Question: I am developping a windows phone 8.1 sdk
and i can run my demo.
but,yesterday,
code details below:
'''
var swapChainPanel = new SwapChainPanel();
Children.Add(swapChainPanel);
var res = new CXMapResource("", "");
cxEngine = new CXMapEngine(res);
'''
Type is a windows runtime component type written by c++
and it is I load in my code
I set a break point before this line,it goes here,and then continue,then crash,
output:
'''
A first chance exception of type 'System.TypeLoadException' occurred in Com.AMap.winmd
A first chance exception of type 'System.Exception' occurred in WP8.1Demo.ni.EXE
'''

'''
System.TypeLoadException was unhandled by user code
HResult=-<PHONE>
Message=Requested Windows Runtime type 'WinRTDXMapLib.CXMapResource' is not registered.
Source=mscorlib
TypeName=WinRTDXMapLib.CXMapResource
StackTrace:
at System.StubHelpers.StubHelpers.GetWinRTFactoryObject(IntPtr pCPCMD)
at WinRTDXMapLib.CXMapResource..ctor(String EngineResourcePath, String ShaderResourcePath)
at Com.AMap.Maps.Core.AmapSharpEngine..ctor()
at Com.AMap.Api.Maps.AMapControl..ctor()
at WP8._1Demo.MainPage..ctor()
at WP8._1Demo.WP8_1Demo_XamlTypeInfo.XamlTypeInfoProvider.Activate_0_MainPage()
at WP8._1Demo.WP8_1Demo_XamlTypeInfo.XamlUserType.ActivateInstance()
InnerException: System.Runtime.InteropServices.COMException
HResult=-<PHONE>
Message=Class not registered (Exception from HRESULT: 0x80040154 (REGDB_E_CLASSNOTREG))
ErrorCode=-<PHONE>
InnerException:
'''
I let my college ,and it works
please tell me what might result in this problem,give me some advice,Thanks!!
---
> It works now!
<URL>
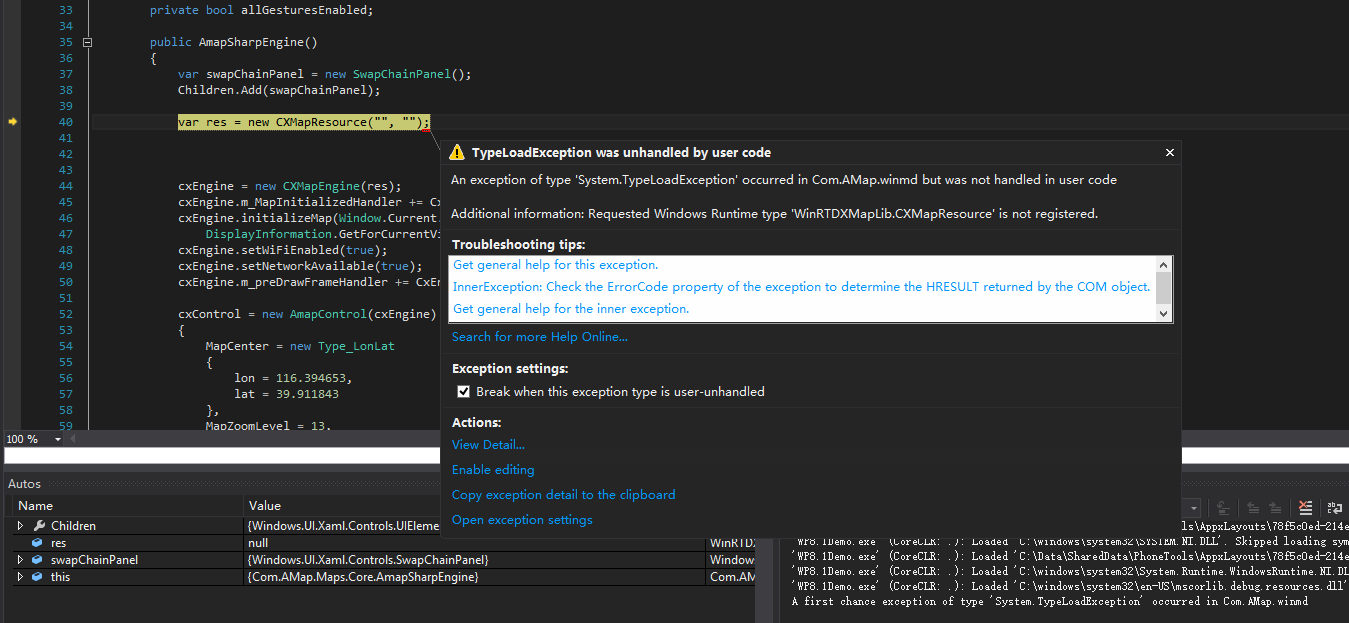
Answer: Unfortunately we have the same problem with Update 4, this is probaly caused by referencing a winmd (C++) component.
We have the problem with the SmoothStreaming SDK for Windows 8.1.
We have reached to Microsoft but no answer yet.
A colleague solved this problem by reinstalling Windows and Visual Studio. Then he updated to Update 3. (Just removing the update 4 didn't work for him)
I rather avoid this 'solution' but if there is no hotfix next week, I probaly have to do these steps.
Update
Microsoft answered my issue that they will fix this problem in Update 5.
<URL>